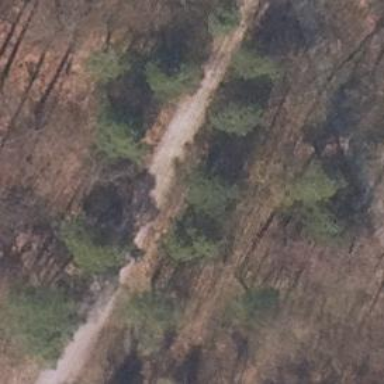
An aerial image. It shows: Unclassified road with gravel surface.